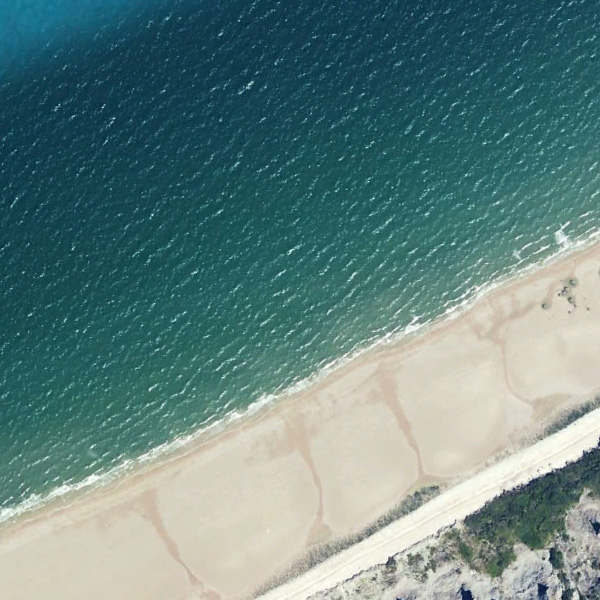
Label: Beach